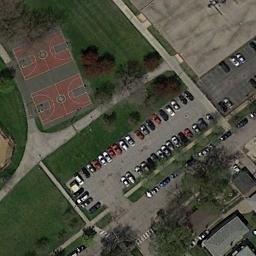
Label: basketball_court